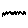
Label: zigzag